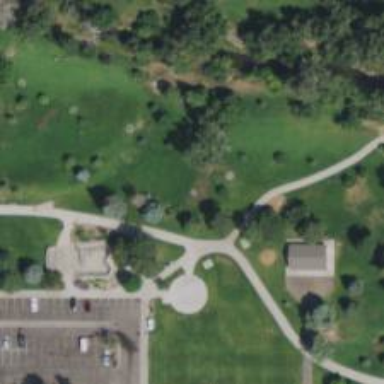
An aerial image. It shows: Disc golf hole.